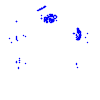
Particle: proton